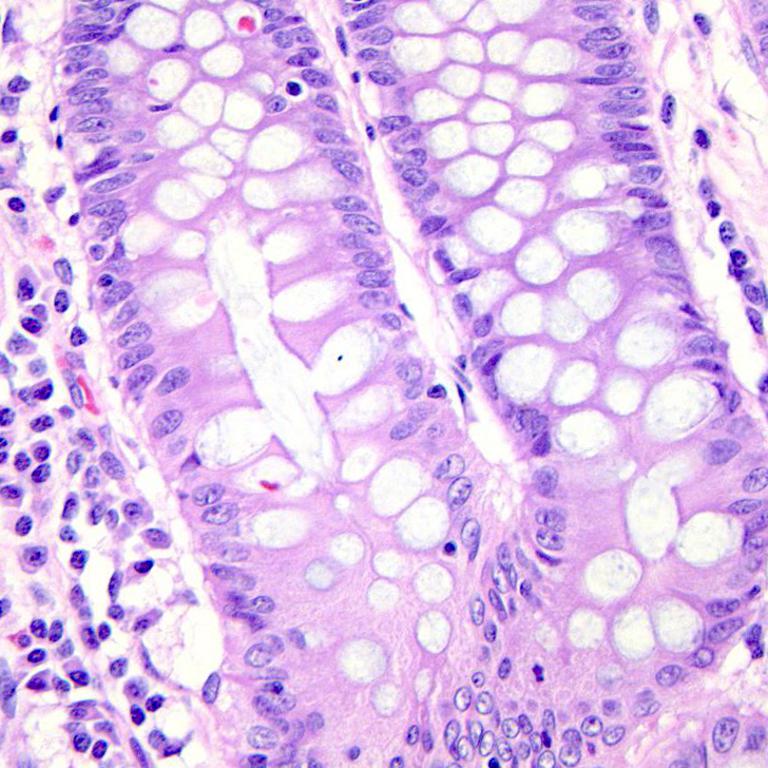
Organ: colon
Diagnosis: benign